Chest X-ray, AP view. Patient: 81 years old, sex M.
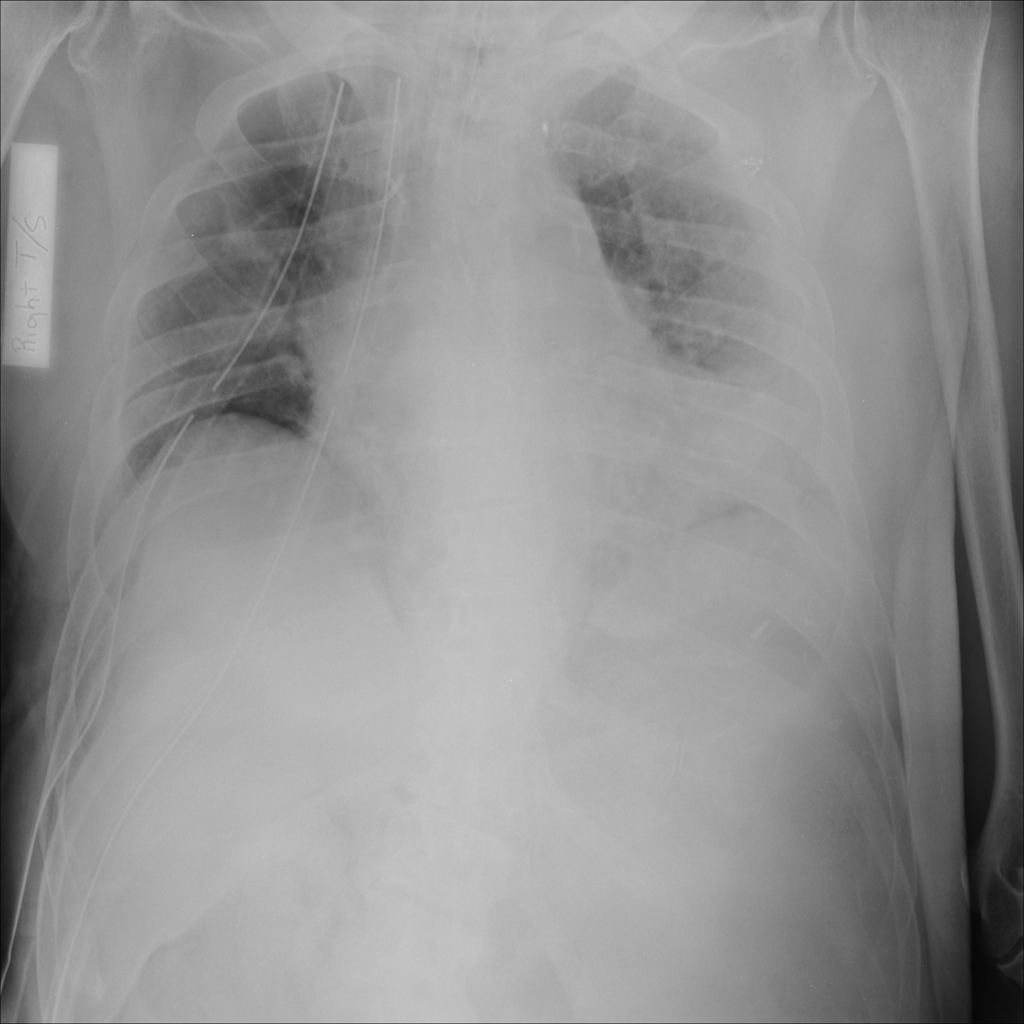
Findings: No Finding